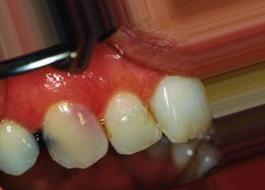
Condition: Tooth Discoloration